Interaction volume radius: 5 \u00c5
Interaction volume height: 10 \u00c5
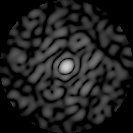
Disorder parameter: 0.7426